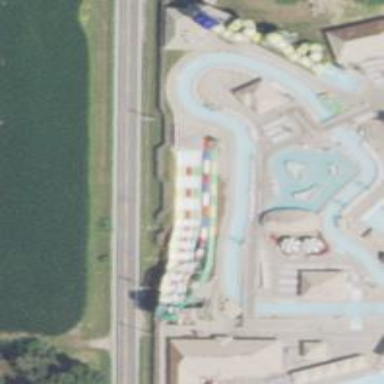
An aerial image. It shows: Tourism attraction featuring water slide.